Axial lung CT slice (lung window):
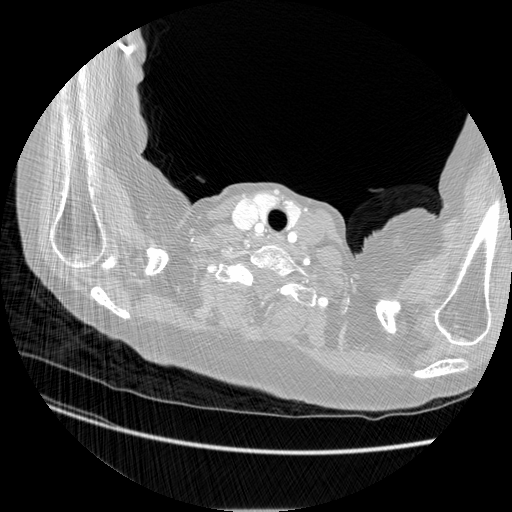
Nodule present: no